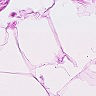
Metastatic tissue present: no